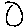
Label: circle